При решении этой задачи можно использовать справочные материалы, которые были предоставлены для подготовки перед началом олимпиады
Часть 1. Однофотонные поляризационные состояния
В эксперименте три фотона с одинаковым поляризационным состоянием $\left( \begin{array}{c} \frac{1+2i}{3} \\ \frac{1+2i}{3} \\ \frac{1+2i}{3} \\ -\frac{2}{3} \end{array} \frac{1+2i}{3} \\ -\frac{2}{3} \end{array} \frac{1+2i}{3} \\ -\frac{2}{3} \end{array} \right)$ направляются на поляроид, пропускающий фотоны, поляризованные вдоль оси $x$, и отражающий фотоны, поляризованные вдоль оси $y$. Найдите вероятность того, что все три фотона пройдут через поляроид.
Найдите вероятность того, что два фотона пройдут, а один отразится. Фотоны $\textit{неразличимы}$ — их невозможно «пронумеровать».
На тот же поляроид падает когерентная электромагнитная волна с интенсивностью $I_0=18~Вт/м^2$, в которой все фотоны (их количество очень велико) находятся в этом же состоянии (см. вопрос 1). Найдите интенсивность волны, прошедшей через поляроид, в $Вт/м^2$, с точностью до целого значения.
Пучок фотонов, находящихся в одинаковом чистом поляризационном состоянии, направляют на поляроид, пропускающий фотоны, поляризованные вдоль оси $x$, и отражающий фотоны, поляризованные вдоль оси $y$. В первом опыте было пущено $N_0=1690~фотонов$, и через поляроид прошло $N_1=250~фотонов$. Затем ось поляроида повернули на $30^\circ$ в сторону оси $y$. Снова на него было направлено $N_0=1690~фотонов$ в том же поляризационном состоянии (второй опыт), и в этот раз через поляроид прошло $N_2=807~фотонов$. Ось поляроида повернули еще на $30^\circ$ в ту же сторону, и затем провели третий опыт — направили на поляроид то же количество фотонов в том же состоянии. Предскажите количество фотонов $N_3$, прошедших через поляроид в третьем опыте. ${\textit{Указание}}$: Учтите (см. справочные материалы к задаче), что при восстановлении столбца, описывающего чистое поляризационное состояние, можно считать, что «верхний» элемент этого столбца — вещественное число, то есть он имеет вид $\left( \begin{array}{c} \alpha \\ {\beta }_1+i{\beta }_2 \end{array} \right)$.
Оцените точность предсказания, сделанного при ответе на вопрос 4. В ответе укажите Вашу оценку стандартного отклонения $\Delta N_3$, округлив до целого значения.
При прохождении через некоторое вещество световой волны плоскость ее поляризации поворачивается — угол $\vartheta $ поворота плоскости поляризации изменяется пропорционально длине пути, пройденного фотоном в веществе: $\vartheta (z)=\frac{\pi }{L}z$, где $L=26~см$. Световая волна, про которую говорится в вопросе 3 проходит через такое вещество, и затем падает на поляроид. Найдите наименьшую толщину слоя вещества, при которой интенсивность прошедшей через поляроид волны будет максимально возможной. Ответ дайте в сантиметрах, с точностью до десятых долей.
Часть 2. Спин и спиральность фотона Среди «наблюдаемых» для фотона, связанных с его поляризацией, одной из самых важных является $\textit{спиральность}$. Разберемся, что это такое. Фотоны, как и многие квантовые частицы, обладают $\textit{спином}$ — «собственным» моментом импульса. Название «собственный» означает, что этот момент импульса не связан с движением фотона в пространстве, то есть спин отличен от нуля в системе координат, начало которой находится на линии движения фотона. Таким образом, «собственный» момент импульса связан с неким «внутренним» устройством фотона. Поэтому полный момент импульса фотона $\vec{J}$ состоит из «обычного» вклада, связанного с импульсом фотона (в квантовой физике эту часть момента импульса называют «$\textit{орбитальным моментом}$»), и «собственного»: $\vec{J}=\left[\vec{r}\times \vec{p}\right]+\vec{S}$. Поэтому даже у свободного фотона орбитальный момент $\left[\vec{r}\times \vec{p}\right]$ и спин $\vec{S}$ по отдельности не сохраняются — сохраняющейся величиной является именно полный момент импульса. Ясно также, что у свободного фотона сохраняется импульс $\vec{p}$. Если измерять проекцию спина фотона на некоторое произвольное направление, то мы обнаружим, что возможные значения этой «наблюдаемой» равны $\pm \hslash$, и им соответствуют два возможных $\textit{спиновых состояния}$ фотона. Оказывается, что «пространство» спиновых состояний фотона и «пространство» его поляризационных состояний — это на самом деле одно и то же двумерное пространство состояний фотона при заданном волновом векторе $\vec{k}$. Однако поляризации, о которых мы говорили ранее, сохраняются у свободно движущегося фотона, и мы можем использовать поляризацию как характеристику его состояния. А вот проекцию спина фотона на «произвольно выбранное» направление нельзя использовать в качестве характеристики его состояния — она не сохраняется, и поэтому не имеет определенного значения для свободного фотона. Как же выбрать базисные спиновые состояния фотона? Выход состоит в следующем: нужно из всех возможных проекций спина фотона выбрать ту, которая сохраняется при свободном движении.
Пусть фотон находится в состоянии суперпозиции $\left( \begin{array}{c} \alpha \\ \alpha \\ \alpha \\ \beta \end{array} \alpha \\ \beta \end{array} \alpha \\ \beta \end{array} \right)$, а некоторая среда изменяет разность фаз поляризационных состояний фотона. При прохождении фотоном пути $z$ в этой среде фаза комплексного числа $\alpha$ в двухкомпонентном столбце $\left( \begin{array}{c} \alpha \\ \beta \end{array} \right)$, а некоторая среда изменяет разность фаз поляризационных состояний фотона. При прохождении фотоном пути $z$ в этой среде фаза комплексного числа $\alpha$ в двухкомпонентном столбце $\left( \begin{array}{c} \alpha \\ \alpha \\ \beta \end{array} \right)$, а некоторая среда изменяет разность фаз поляризационных состояний фотона. При прохождении фотоном пути $z$ в этой среде фаза комплексного числа $\alpha$ в двухкомпонентном столбце $\left( \begin{array}{c} \alpha \\ \beta \end{array} \alpha \\ \beta \end{array} \right)$, а некоторая среда изменяет разность фаз поляризационных состояний фотона. При прохождении фотоном пути $z$ в этой среде фаза комплексного числа $\alpha$ в двухкомпонентном столбце $\left( \begin{array}{c} \alpha \\ \beta \end{array} \right)$ увеличивается на $\delta =q\cdot z$, а фаза комплексного числа $\beta$ — уменьшается на такую же величину. Постройте матрицу эволюции поляризационного состояния фотона при прохождении им пути $z$ в этой среде.
Укажите вектор, на направление которого нужно спроецировать вектор спина фотона, чтобы полученная проекция сохранялась при свободном движении фотона. В ответе запишите обозначение этого вектора, использованное в условии этой задачи. Эта сохраняющаяся проекция вектора спина фотона и называется $\textit{спиральностью}$ фотона. Ее договорились измерять в единицах постоянной Планка $\hslash $, так что допустимые значения спиральности $\mathrm{\Lambda }=\pm 1$. В нашем поляризационном базисе состояния с определенными значениями спиральности — это $|+1\rangle=\left( \begin{array}{c} \frac{1}{\sqrt{2}} \\ \frac{i}{\sqrt{2}} \end{array} \right)$ и $|-1\rangle=\left( \begin{array}{c} -\frac{1}{\sqrt{2}} \\ \frac{i}{\sqrt{2}} \end{array} \right)$.
Постройте матрицу спиральности $\hat{\Lambda}$. В ответе укажите все четыре ее элемента.
Определите среднее значение спиральности фотонов в световой волне, про которую говорится в вопросе 3. Ответ запишите с точностью до сотых долей.
В пучке фотонов с интенсивностью $I_0$, летящих вдоль оси $z$, все фотоны находятся в одинаковом поляризационном состоянии. На пути пучка поставили поляроид, пропускающий фотоны, поляризованные вдоль оси $x$, и отражающий фотоны, поляризованные вдоль оси $y$. В результате интенсивность прошедшего пучка оказалась равна $0.75I_0$. Ось поляроида повернули на 45$\mathrm{{}^\circ}$ в сторону оси $y$, и теперь интенсивность прошедшего пучка стала равна $0.5I_0$. Затем поляроид убрали и на пути пучка поставили устройство, пропускающее все фотоны со спиральностью $+1$ и поглощающее все фотоны со спиральностью $-1$. Теперь интенсивность прошедшего через устройство пучка стала равна $0.25I_0$. Считая поляризационное состояние фотона в падающем пучке смешанным, определите все элементы матрицы $\hat{\rho }=\left( \begin{array}{cc} {\rho }_{11} & {\rho }_{12} \\ {\rho }_{11} & {\rho }_{12} \\ {\rho }_{11} & {\rho }_{12} \\ {\rho }_{21} & {\rho }_{22} \end{array} {\rho }_{11} & {\rho }_{12} \\ {\rho }_{21} & {\rho }_{22} \end{array} {\rho }_{11} & {\rho }_{12} \\ {\rho }_{21} & {\rho }_{22} \end{array} \right)$ для этого состояния. На самом деле ясно, что чистое состояние можно считать частным случаем смешанного состояния — когда «случайная» разность фаз между некогерентно смешиваемыми состояниями случайно оказалось постоянной. Поэтому иногда состояние, которое мы описали матрицей $\hat{\rho }$, все-таки можно описать при помощи столбца $\left( \begin{array}{c} \alpha \\ \beta \end{array} \right)$, и такое состояние будет являться чистым.
Найдите условие, которому должны подчиняться компоненты матрицы ${\rho }_{11}$, ${\rho }_{12}$, ${\rho }_{21}$ и ${\rho }_{22}$ для того, чтобы матрица $\hat{\rho }$ описывала чистое состояние. Запишите это условие, а также ответьте на вопрос: является ли чистым поляризационное состояние фотона в пучке, о котором идет речь в вопросе 11? В ответе напишите «ДА» или «НЕТ». $\textit{Указание}$: Пусть фотон находится в чистом состоянии $\left( \begin{array}{c} \alpha \\ \beta \end{array} \right)$ и нас интересует вероятность обнаружить его в некотором другом чистом состоянии. Если матрица $\hat{\rho }$ описывает то же самое чистое состояние, что и столбец $\left( \begin{array}{c} \alpha \\ \beta \end{array} \right)$, то указанная вероятность может быть вычислена и непосредственно (с использованием формулы для чистого состояния), и с помощью матрицы $\hat{\rho }$.
Часть 3. Квантовый алгоритм тестирования бомб Рассмотрим установку, схема которой показана на рисунке.  Источник испускает одиночные фотоны, находящиеся в состоянии с определенной спиральностью, равной $+1$, и направляет их на полупрозрачное зеркало-сепаратор. Сепаратор пропускает фотоны, поляризованные вдоль оси $x$ (после чего они попадают на идеальное зеркало $M2$) и отражает фотоны, поляризованные вдоль оси $y$ (они затем попадают на идеальное зеркало $M1$). Идеальные зеркала меняют направление движения фотона, а их влияние на столбец, описывающий поляризационное состояние фотона, сводится к сдвигу фазы на $\pi $ — то есть к умножению столбца на $-1$. Фотоны, отразившиеся от идеальных зеркал, попадают на полупрозрачное зеркало-кооператор $C$. Кооператор переводит попавший на него фотон в поляризационное состояние $|f\rangle=|1\rangle+|2\rangle$ , где $|1\rangle$ и $|2\rangle$ — поляризационные состояния, отвечающие волнам вероятности прихода фотонов от $M1$ и $M2$ соответственно. Прошедшие кооператор фотоны направляются к детектору $D1$, если они имеют спиральность $+1$, и к детектору $D2$, если их спиральность равна $-1$. Здесь важно отметить, что сепаратор разделяет волну вероятности падающего фотона — после него фотон находится в состоянии, в котором он с некоторой вероятностью идет по каналу, в котором находится $M1$, и с «дополнительной» вероятностью — по каналу, в котором находится $M2$. Идеальные зеркала считаются «жестко» закрепленными — они не обмениваются энергией с фотоном, и не разрушают когерентности этих волн вероятности, так что до самого срабатывания $D1$ или $D2$ мы не знаем, что происходило с фотоном внутри нашей установки — фотон все время находится в чистом квантовом состоянии.
Рассмотрим $\textit{другой}$ пучок фотонов, летящих вдоль оси $z$, все фотоны которого находятся в одинаковом $\textit{смешанном}$ поляризационном состоянии. У нас есть три «наблюдаемые», связанные с поляризацией. Первая «наблюдаемая» $\hat{F}$ имеет определенные значения 1 (в состоянии $|x\rangle=\left( \begin{array}{c} 1 \\ 1 \\ 1 \\ 0 \end{array} 1 \\ 0 \end{array} 1 \\ 0 \end{array} \right)$) и 4 (в состоянии $|y\rangle=\left( \begin{array}{c} 1 \\ 0 \end{array} \right)$) и 4 (в состоянии $|y\rangle=\left( \begin{array}{c} 0 \\ 1 \\ 0 \end{array} \right)$) и 4 (в состоянии $|y\rangle=\left( \begin{array}{c} 0 \\ 1 \end{array} 1 \\ 0 \end{array} \right)$) и 4 (в состоянии $|y\rangle=\left( \begin{array}{c} 0 \\ 1 \end{array} \right)$). Вторая «наблюдаемая» $\hat{G}$ имеет определенные значения $+1$ (в состоянии $\left( \begin{array}{c} 1 \\ 0 \end{array} \right)$) и 4 (в состоянии $|y\rangle=\left( \begin{array}{c} 0 \\ 1 \end{array} \right)$). Вторая «наблюдаемая» $\hat{G}$ имеет определенные значения $+1$ (в состоянии $\left( \begin{array}{c} \frac{1}{\sqrt{2}} \\ 1 \\ 0 \end{array} \right)$) и 4 (в состоянии $|y\rangle=\left( \begin{array}{c} 0 \\ 1 \end{array} \right)$). Вторая «наблюдаемая» $\hat{G}$ имеет определенные значения $+1$ (в состоянии $\left( \begin{array}{c} \frac{1}{\sqrt{2}} \\ \frac{1}{\sqrt{2}} \end{array} 1 \\ 0 \end{array} \right)$) и 4 (в состоянии $|y\rangle=\left( \begin{array}{c} 0 \\ 1 \end{array} \right)$). Вторая «наблюдаемая» $\hat{G}$ имеет определенные значения $+1$ (в состоянии $\left( \begin{array}{c} \frac{1}{\sqrt{2}} \\ \frac{1}{\sqrt{2}} \end{array} \right)$) и $-1$ (в состоянии $\left( \begin{array}{c} 1 \\ 0 \end{array} \right)$) и 4 (в состоянии $|y\rangle=\left( \begin{array}{c} 0 \\ 1 \end{array} \right)$). Вторая «наблюдаемая» $\hat{G}$ имеет определенные значения $+1$ (в состоянии $\left( \begin{array}{c} \frac{1}{\sqrt{2}} \\ \frac{1}{\sqrt{2}} \end{array} \right)$) и $-1$ (в состоянии $\left( \begin{array}{c} \frac{1}{\sqrt{2}} \\ 1 \\ 0 \end{array} \right)$) и 4 (в состоянии $|y\rangle=\left( \begin{array}{c} 0 \\ 1 \end{array} \right)$). Вторая «наблюдаемая» $\hat{G}$ имеет определенные значения $+1$ (в состоянии $\left( \begin{array}{c} \frac{1}{\sqrt{2}} \\ \frac{1}{\sqrt{2}} \end{array} \right)$) и $-1$ (в состоянии $\left( \begin{array}{c} \frac{1}{\sqrt{2}} \\ -\frac{1}{\sqrt{2}} \end{array} 1 \\ 0 \end{array} \right)$) и 4 (в состоянии $|y\rangle=\left( \begin{array}{c} 0 \\ 1 \end{array} \right)$). Вторая «наблюдаемая» $\hat{G}$ имеет определенные значения $+1$ (в состоянии $\left( \begin{array}{c} \frac{1}{\sqrt{2}} \\ \frac{1}{\sqrt{2}} \end{array} \right)$) и $-1$ (в состоянии $\left( \begin{array}{c} \frac{1}{\sqrt{2}} \\ -\frac{1}{\sqrt{2}} \end{array} \right)$). Третья «наблюдаемая» — спиральность. Измерения показали, что для фотонов этого пучка среднее значение $\overline{F}=3$, среднее значение $\overline{G}=+\frac{1}{4}$, а среднее значение спиральности $\overline{\mathrm{\Lambda }}=-\frac{1}{4}$. Определите все элементы матрицы $\hat{\rho }=\left( \begin{array}{cc} 1 \\ 0 \end{array} \right)$) и 4 (в состоянии $|y\rangle=\left( \begin{array}{c} 0 \\ 1 \end{array} \right)$). Вторая «наблюдаемая» $\hat{G}$ имеет определенные значения $+1$ (в состоянии $\left( \begin{array}{c} \frac{1}{\sqrt{2}} \\ \frac{1}{\sqrt{2}} \end{array} \right)$) и $-1$ (в состоянии $\left( \begin{array}{c} \frac{1}{\sqrt{2}} \\ -\frac{1}{\sqrt{2}} \end{array} \right)$). Третья «наблюдаемая» — спиральность. Измерения показали, что для фотонов этого пучка среднее значение $\overline{F}=3$, среднее значение $\overline{G}=+\frac{1}{4}$, а среднее значение спиральности $\overline{\mathrm{\Lambda }}=-\frac{1}{4}$. Определите все элементы матрицы $\hat{\rho }=\left( \begin{array}{cc} 1 \\ 0 \end{array} \right)$) и 4 (в состоянии $|y\rangle=\left( \begin{array}{c} 0 \\ 1 \end{array} \right)$). Вторая «наблюдаемая» $\hat{G}$ имеет определенные значения $+1$ (в состоянии $\left( \begin{array}{c} \frac{1}{\sqrt{2}} \\ \frac{1}{\sqrt{2}} \end{array} \right)$) и $-1$ (в состоянии $\left( \begin{array}{c} \frac{1}{\sqrt{2}} \\ -\frac{1}{\sqrt{2}} \end{array} \right)$). Третья «наблюдаемая» — спиральность. Измерения показали, что для фотонов этого пучка среднее значение $\overline{F}=3$, среднее значение $\overline{G}=+\frac{1}{4}$, а среднее значение спиральности $\overline{\mathrm{\Lambda }}=-\frac{1}{4}$. Определите все элементы матрицы $\hat{\rho }=\left( \begin{array}{cc} {\rho }_{11} & {\rho }_{12} \\ 1 \\ 0 \end{array} \right)$) и 4 (в состоянии $|y\rangle=\left( \begin{array}{c} 0 \\ 1 \end{array} \right)$). Вторая «наблюдаемая» $\hat{G}$ имеет определенные значения $+1$ (в состоянии $\left( \begin{array}{c} \frac{1}{\sqrt{2}} \\ \frac{1}{\sqrt{2}} \end{array} \right)$) и $-1$ (в состоянии $\left( \begin{array}{c} \frac{1}{\sqrt{2}} \\ -\frac{1}{\sqrt{2}} \end{array} \right)$). Третья «наблюдаемая» — спиральность. Измерения показали, что для фотонов этого пучка среднее значение $\overline{F}=3$, среднее значение $\overline{G}=+\frac{1}{4}$, а среднее значение спиральности $\overline{\mathrm{\Lambda }}=-\frac{1}{4}$. Определите все элементы матрицы $\hat{\rho }=\left( \begin{array}{cc} {\rho }_{11} & {\rho }_{12} \\ 1 \\ 0 \end{array} \right)$) и 4 (в состоянии $|y\rangle=\left( \begin{array}{c} 0 \\ 1 \end{array} \right)$). Вторая «наблюдаемая» $\hat{G}$ имеет определенные значения $+1$ (в состоянии $\left( \begin{array}{c} \frac{1}{\sqrt{2}} \\ \frac{1}{\sqrt{2}} \end{array} \right)$) и $-1$ (в состоянии $\left( \begin{array}{c} \frac{1}{\sqrt{2}} \\ -\frac{1}{\sqrt{2}} \end{array} \right)$). Третья «наблюдаемая» — спиральность. Измерения показали, что для фотонов этого пучка среднее значение $\overline{F}=3$, среднее значение $\overline{G}=+\frac{1}{4}$, а среднее значение спиральности $\overline{\mathrm{\Lambda }}=-\frac{1}{4}$. Определите все элементы матрицы $\hat{\rho }=\left( \begin{array}{cc} {\rho }_{11} & {\rho }_{12} \\ {\rho }_{21} & {\rho }_{22} \end{array} 1 \\ 0 \end{array} \right)$) и 4 (в состоянии $|y\rangle=\left( \begin{array}{c} 0 \\ 1 \end{array} \right)$). Вторая «наблюдаемая» $\hat{G}$ имеет определенные значения $+1$ (в состоянии $\left( \begin{array}{c} \frac{1}{\sqrt{2}} \\ \frac{1}{\sqrt{2}} \end{array} \right)$) и $-1$ (в состоянии $\left( \begin{array}{c} \frac{1}{\sqrt{2}} \\ -\frac{1}{\sqrt{2}} \end{array} \right)$). Третья «наблюдаемая» — спиральность. Измерения показали, что для фотонов этого пучка среднее значение $\overline{F}=3$, среднее значение $\overline{G}=+\frac{1}{4}$, а среднее значение спиральности $\overline{\mathrm{\Lambda }}=-\frac{1}{4}$. Определите все элементы матрицы $\hat{\rho }=\left( \begin{array}{cc} {\rho }_{11} & {\rho }_{12} \\ {\rho }_{21} & {\rho }_{22} \end{array} 1 \\ 0 \end{array} \right)$) и 4 (в состоянии $|y\rangle=\left( \begin{array}{c} 0 \\ 1 \end{array} \right)$). Вторая «наблюдаемая» $\hat{G}$ имеет определенные значения $+1$ (в состоянии $\left( \begin{array}{c} \frac{1}{\sqrt{2}} \\ \frac{1}{\sqrt{2}} \end{array} \right)$) и $-1$ (в состоянии $\left( \begin{array}{c} \frac{1}{\sqrt{2}} \\ -\frac{1}{\sqrt{2}} \end{array} \right)$). Третья «наблюдаемая» — спиральность. Измерения показали, что для фотонов этого пучка среднее значение $\overline{F}=3$, среднее значение $\overline{G}=+\frac{1}{4}$, а среднее значение спиральности $\overline{\mathrm{\Lambda }}=-\frac{1}{4}$. Определите все элементы матрицы $\hat{\rho }=\left( \begin{array}{cc} {\rho }_{11} & {\rho }_{12} \\ {\rho }_{21} & {\rho }_{22} \end{array} \right)$ для этого состояния. 1 \\ 0 \end{array} \right)$) и 4 (в состоянии $|y\rangle=\left( \begin{array}{c} 0 \\ 1 \end{array} \right)$). Вторая «наблюдаемая» $\hat{G}$ имеет определенные значения $+1$ (в состоянии $\left( \begin{array}{c} \frac{1}{\sqrt{2}} \\ \frac{1}{\sqrt{2}} \end{array} \right)$) и $-1$ (в состоянии $\left( \begin{array}{c} \frac{1}{\sqrt{2}} \\ -\frac{1}{\sqrt{2}} \end{array} \right)$). Третья «наблюдаемая» — спиральность. Измерения показали, что для фотонов этого пучка среднее значение $\overline{F}=3$, среднее значение $\overline{G}=+\frac{1}{4}$, а среднее значение спиральности $\overline{\mathrm{\Lambda }}=-\frac{1}{4}$. Определите все элементы матрицы $\hat{\rho }=\left( \begin{array}{cc} {\rho }_{11} & {\rho }_{12} \\ {\rho }_{21} & {\rho }_{22} \end{array} \right)$ для этого состояния. 1 \\ 0 \end{array} \right)$) и 4 (в состоянии $|y\rangle=\left( \begin{array}{c} 0 \\ 1 \end{array} \right)$). Вторая «наблюдаемая» $\hat{G}$ имеет определенные значения $+1$ (в состоянии $\left( \begin{array}{c} \frac{1}{\sqrt{2}} \\ \frac{1}{\sqrt{2}} \end{array} \right)$) и $-1$ (в состоянии $\left( \begin{array}{c} \frac{1}{\sqrt{2}} \\ -\frac{1}{\sqrt{2}} \end{array} \right)$). Третья «наблюдаемая» — спиральность. Измерения показали, что для фотонов этого пучка среднее значение $\overline{F}=3$, среднее значение $\overline{G}=+\frac{1}{4}$, а среднее значение спиральности $\overline{\mathrm{\Lambda }}=-\frac{1}{4}$. Определите все элементы матрицы $\hat{\rho }=\left( \begin{array}{cc} {\rho }_{11} & {\rho }_{12} \\ {\rho }_{21} & {\rho }_{22} \end{array} \right)$ для этого состояния. 1 \\ 0 \end{array} \right)$) и 4 (в состоянии $|y\rangle=\left( \begin{array}{c} 0 \\ 1 \end{array} \right)$). Вторая «наблюдаемая» $\hat{G}$ имеет определенные значения $+1$ (в состоянии $\left( \begin{array}{c} \frac{1}{\sqrt{2}} \\ \frac{1}{\sqrt{2}} \end{array} \right)$) и $-1$ (в состоянии $\left( \begin{array}{c} \frac{1}{\sqrt{2}} \\ -\frac{1}{\sqrt{2}} \end{array} \right)$). Третья «наблюдаемая» — спиральность. Измерения показали, что для фотонов этого пучка среднее значение $\overline{F}=3$, среднее значение $\overline{G}=+\frac{1}{4}$, а среднее значение спиральности $\overline{\mathrm{\Lambda }}=-\frac{1}{4}$. Определите все элементы матрицы $\hat{\rho }=\left( \begin{array}{cc} {\rho }_{11} & {\rho }_{12} \\ {\rho }_{21} & {\rho }_{22} \end{array} \right)$ для этого состояния. 1 \\ 0 \end{array} \right)$) и 4 (в состоянии $|y\rangle=\left( \begin{array}{c} 0 \\ 1 \end{array} \right)$). Вторая «наблюдаемая» $\hat{G}$ имеет определенные значения $+1$ (в состоянии $\left( \begin{array}{c} \frac{1}{\sqrt{2}} \\ \frac{1}{\sqrt{2}} \end{array} \right)$) и $-1$ (в состоянии $\left( \begin{array}{c} \frac{1}{\sqrt{2}} \\ -\frac{1}{\sqrt{2}} \end{array} \right)$). Третья «наблюдаемая» — спиральность. Измерения показали, что для фотонов этого пучка среднее значение $\overline{F}=3$, среднее значение $\overline{G}=+\frac{1}{4}$, а среднее значение спиральности $\overline{\mathrm{\Lambda }}=-\frac{1}{4}$. Определите все элементы матрицы $\hat{\rho }=\left( \begin{array}{cc} {\rho }_{11} & {\rho }_{12} \\ {\rho }_{21} & {\rho }_{22} \end{array} \right)$ для этого состояния. 1 \\ 0 \end{array} \right)$) и 4 (в состоянии $|y\rangle=\left( \begin{array}{c} 0 \\ 1 \end{array} \right)$). Вторая «наблюдаемая» $\hat{G}$ имеет определенные значения $+1$ (в состоянии $\left( \begin{array}{c} \frac{1}{\sqrt{2}} \\ \frac{1}{\sqrt{2}} \end{array} \right)$) и $-1$ (в состоянии $\left( \begin{array}{c} \frac{1}{\sqrt{2}} \\ -\frac{1}{\sqrt{2}} \end{array} \right)$). Третья «наблюдаемая» — спиральность. Измерения показали, что для фотонов этого пучка среднее значение $\overline{F}=3$, среднее значение $\overline{G}=+\frac{1}{4}$, а среднее значение спиральности $\overline{\mathrm{\Lambda }}=-\frac{1}{4}$. Определите все элементы матрицы $\hat{\rho }=\left( \begin{array}{cc} {\rho }_{11} & {\rho }_{12} \\ {\rho }_{21} & {\rho }_{22} \end{array} \right)$ для этого состояния. 1 \\ 0 \end{array} \right)$) и 4 (в состоянии $|y\rangle=\left( \begin{array}{c} 0 \\ 1 \end{array} \right)$). Вторая «наблюдаемая» $\hat{G}$ имеет определенные значения $+1$ (в состоянии $\left( \begin{array}{c} \frac{1}{\sqrt{2}} \\ \frac{1}{\sqrt{2}} \end{array} \right)$) и $-1$ (в состоянии $\left( \begin{array}{c} \frac{1}{\sqrt{2}} \\ -\frac{1}{\sqrt{2}} \end{array} \right)$). Третья «наблюдаемая» — спиральность. Измерения показали, что для фотонов этого пучка среднее значение $\overline{F}=3$, среднее значение $\overline{G}=+\frac{1}{4}$, а среднее значение спиральности $\overline{\mathrm{\Lambda }}=-\frac{1}{4}$. Определите все элементы матрицы $\hat{\rho }=\left( \begin{array}{cc} {\rho }_{11} & {\rho }_{12} \\ {\rho }_{21} & {\rho }_{22} \end{array} \right)$ для этого состояния.
Определите вероятность того, что при испускании фотона источником в нашей установке сработает $D1$ и вероятность срабатывания $D2$. В ответ запишите эти вероятности последовательно (сначала $w_1$, затем $w_2$), с точностью до сотых долей. Теперь возникает технологическая задача. Допустим, что у нас есть «неограниченный» запас бомб, снабженных «однофотонным детонатором». Этот детонатор — зеркало, отражающее $\textit{все}$ падающие на него фотоны и чувствующее импульс отдачи. При отражении зеркалом хотя бы одного фотона детонатор подрывает бомбу. Детонатор после установки на бомбу нельзя снять, не испортив его. При этом у половины бомб (неизвестно, у каких) детонатор неисправен: зеркало отражает фотон, но «не чувствует» импульс отдачи, и подрыва не происходит при любом количестве отраженных фотонов. Исправность детонатора можно проверить $\textit{только одним}$ способом — выяснить, сработает ли он при отражении фотона. Нам необходимо найти бомбу с гарантированно исправным детонатором, не взорвав ее (при этом нас не волнует, сколько бомб и вспомогательного оборудования мы взорвем до этого). Ясно, что эта задача не имеет решения с точки зрения классической физики — если мы направим фотон на исправный детонатор, то бомба обязательно взорвется, и у нас после большой серии испытаний останутся только бомбы с неисправными детонаторами. Изучим квантовый алгоритм решения этой задачи. Используем для тестирования установку из вопроса 14, заменив в ней зеркало $M2$ на зеркало-детонатор бомбы. Можно считать, что неисправный детонатор эквивалентен идеальному зеркалу $M2$. Исправный детонатор, забирая у фотона часть импульса, фактически производит измерение. Исправный детонатор разрушает когерентность волн вероятности, идущих по разным каналам установки, и после взаимодействия с ним оказывается, что фотон с вероятностью 1 идет по каналу, в котором произошло взаимодействие, а поляризационное состояние фотона остается таким, каким оно было до взаимодействия с детонатором.
Определите вероятность того, что при испускании фотона источником в установке с исправным детонатором $M2$ бомба не взорвется и сработает $D1$, а также вероятность того, что бомба не взорвется и сработает $D2$. В ответ запишите эти вероятности последовательно (сначала $w_1$, затем $w_2$), с точностью до сотых долей.
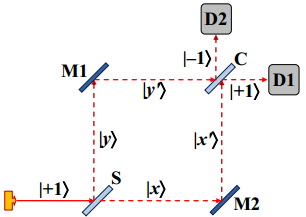
В эксперименте три фотона с одинаковым поляризационным состоянием $\left( \begin{array}{c}  \frac{1+2i}{3} \\  -\frac{2}{3} \end{array}  \right)$ направляются на поляроид, пропускающий фотоны, поляризованные вдоль оси $x$, и отражающий фотоны, поляризованные вдоль оси $y$. Найдите вероятность того, что все три фотона пройдут через поляроид.
Решение: Для одного фотона вероятность прохождения $w_x={|\boldsymbol{\alpha }|}^2=\left|\frac{1}{3}+i\frac{2}{3}\right|=\frac{5}{9}$. Вероятность того, что пойдут все три, равна ${\left(\frac{5}{9}\right)}^3=\frac{125}{729}\approx 0.1715$.
Ответ: $0.1715$

Найдите вероятность того, что два фотона пройдут, а один отразится. Фотоны $\textit{неразличимы}$ — их невозможно «пронумеровать».
Решение: Так как у двух фотонов реализуется вероятность прохождения $\frac{5}{9}$, а у одного — вероятность отражения $\frac{4}{9}$, и при этом выбрать отразившийся фотон можно тремя вариантами, то вероятность этого события $3\cdot {\left(\frac{5}{9}\right)}^2\frac{4}{9}=\frac{100}{243}\approx 0.4115$.
Ответ: $0.4115$

На тот же поляроид падает когерентная электромагнитная волна с интенсивностью $I_0=18~Вт/м^2$, в которой все фотоны (их количество очень велико) находятся в этом же состоянии (см. вопрос 1). Найдите интенсивность волны, прошедшей через поляроид, в $Вт/м^2$, с точностью до целого значения.
Решение: Ясно, что $I=w_xI_0=\frac{5}{9}I_0=10~Вт/м^{2}$.
Ответ: $I=10~Вт/м^{2}$

Пучок фотонов, находящихся в одинаковом чистом поляризационном состоянии, направляют на поляроид, пропускающий фотоны, поляризованные вдоль оси $x$, и отражающий фотоны, поляризованные вдоль оси $y$. В первом опыте было пущено $N_0=1690~фотонов$, и через поляроид прошло $N_1=250~фотонов$. Затем ось поляроида повернули на $30^\circ$ в сторону оси $y$. Снова на него было направлено $N_0=1690~фотонов$ в том же поляризационном состоянии (второй опыт), и в этот раз через поляроид прошло $N_2=807~фотонов$. Ось поляроида повернули еще на $30^\circ$ в ту же сторону, и затем провели третий опыт — направили на поляроид то же количество фотонов в том же состоянии. Предскажите количество фотонов $N_3$, прошедших через поляроид в третьем опыте.
Решение: Будем, согласно указанию, считать $\alpha $ вещественным числом. С учетом условия нормировки ${\alpha }^2+|\boldsymbol{\beta }|^2=1$ получаем: $\beta =\sqrt{1-{\alpha }^2}\cdot e^{i\varphi }$, где $\varphi $ — некоторая фаза, которую нужно определить. Как видно из результата первого опыта, оценка для $w_x={|\alpha |}^2=\frac{N_1}{N_0}=\frac{25}{169}$, и поэтому $\alpha =\frac{5}{13}$. Значит, $\beta =\frac{12}{13}\cdot e^{i\varphi }$. Во втором опыте мы измеряем вероятность того, что фотон будет находиться в поляризационном состоянии $|x'\rangle=\left( \begin{array}{c} \sqrt{3}/2 \\ 1/2 \end{array} \right)$. Она равна \[\frac{N_2}{N_0}=\frac{807}{1690}={\left|\left( \begin{array}{cc} \sqrt{3}/2 & 1/2 \end{array} \right)\cdot \left( \begin{array}{c} 5/13 \\ 12e^{i\varphi }/13 \end{array} \right)\right|}^2=\frac{219+120\sqrt{3}\cos\varphi }{676}.\] Из этого уравнения находим $\cos\varphi=\frac{173}{200\sqrt{3}}\approx 0.499$. Так как флуктуации, обусловленные вероятностным характером процесса, заведомо больше 0.1\%, то в пределах точности нашего решения эта величина практически неотличима от 0.5, так что $\varphi \approx \pi /3$, и поляризационное состояние фотонов пучка с хорошей точностью описывается столбцом $\left( \begin{array}{c} 5/13 \\ \frac{12}{13}\cdot e^{i\pi /3} \end{array} \right)$. В третьем опыте $|x''\rangle=\left( \begin{array}{c} 1/2 \\ \sqrt{3}/2 \end{array} \right)$ и вероятность прохождения фотона \[w^{''}\approx {\left|\left( \begin{array}{cc} \frac{1}{2} & \frac{\sqrt{3}}{2} \end{array} \right)\cdot \left( \begin{array}{c} \frac{5}{13} \\ \frac{12}{13}\cdot e^{\frac{i\pi }{3}} \end{array} \right)\right|}^2=\frac{457+60\sqrt{3}}{676}\approx 0.8298.\] Значит, наиболее вероятное значение $N_3=w''\cdot N_0\approx 1402$.
Ответ: $N\approx 1402$

Оцените точность предсказания, сделанного при ответе на вопрос 4. В ответе укажите Вашу оценку стандартного отклонения $\Delta N_3$, округлив до целого значения.
Решение: Согласно формуле, приведенной в справочных материалах, для первого опыта $\Delta N_1=\sqrt{1690\cdot \frac{25}{169}\frac{144}{169}}\approx 15$. Значит, относительная погрешность определения $w_x$ — около $\frac{\Delta N_1}{N_1}\approx $6~\%. Аналогично $\Delta N_2=\sqrt{1690\cdot \frac{807}{1690}\frac{883}{1690}}\approx 20.5$, и здесь ошибка примерно равна $\frac{\Delta N_2}{N_2}\approx 2.5~\%$. Так как эти данные используются при вычислении вероятности прохождения в третьем опыте, относительная ошибка ее определения $\sqrt{{(0.06)}^2+{(0.025)}^2}=0.065=\frac{\Delta N_3}{N_3}$ — около 6.5~\%. Таким образом, $\Delta N_3\approx 91$ и $N_3\approx 1400\pm 90$.
Ответ: $\Delta N_3\approx 91$

При прохождении через некоторое вещество световой волны плоскость ее поляризации поворачивается — угол $\vartheta $ поворота плоскости поляризации изменяется пропорционально длине пути, пройденного фотоном в веществе: $\vartheta (z)=\frac{\pi }{L}z$, где $L=26~см$. Световая волна, про которую говорится в вопросе 3 проходит через такое вещество, и затем падает на поляроид. Найдите наименьшую толщину слоя вещества, при которой интенсивность прошедшей через поляроид волны будет максимально возможной. Ответ дайте в сантиметрах, с точностью до десятых долей.
Решение: После прохождения слоя среды поляризационное состояние каждого фотона из пучка (см. справочные материалы) будет следующим: \[\left( \begin{array}{cc} \cos\vartheta & \mathrm{-}\sin\vartheta \\ \sin\vartheta & \cos\vartheta \end{array} \right)\left( \begin{array}{c} \left(1+2i\right)/3 \\ -2/3 \end{array} \right)=\left( \begin{array}{c} \left(\cos\vartheta+2\sin\vartheta+2i\cos\vartheta\right)/3 \\ \left(\sin\vartheta-2\cos\vartheta+2i\sin\vartheta\right)/3 \end{array} \right).\] Следовательно, вероятность прохождения поляроида \[w_x=\frac{1}{9}\left\{{\left[\cos\vartheta+2\sin\vartheta\right]}^2+4{\cos}^2\vartheta\right\}=\frac{1}{2}+\frac{1}{18}\left[\cos\left(2\vartheta \right)+4\sin\left(2\vartheta \right)\right]=\frac{1}{2}+\frac{\sqrt{17}}{18}\cos(2\vartheta -\gamma ),\] где $\gamma \equiv \mathrm{arctg}(4)$. Нетрудно заметить, что максимальное значение $w_{x\ max}=\frac{9+\sqrt{17}}{18}\approx 0,729$ достигается при наименьшем значении угла поворота ${\vartheta }_m=\frac{\gamma }{2}=\frac{1}{2}\mathrm{arctg}(4)\approx 38{}^\circ $. Вычислим необходимую минимальную толщину слоя: $\frac{1}{2}\operatorname{arctg}\left(4\right)=\frac{\pi }{L}z_m\Rightarrow z_m=\frac{\operatorname{arctg}(4)}{2\pi }L\approx 5.5~см$. $z_m=\cfrac{\operatorname{arctg}(4)}{2\pi }L\approx 5.5~см$

Пусть фотон находится в состоянии суперпозиции $\left( \begin{array}{c}  \alpha  \\  \beta  \end{array}  \right)$, а некоторая среда изменяет разность фаз поляризационных состояний фотона. При прохождении фотоном пути $z$ в этой среде фаза комплексного числа $\alpha$ в двухкомпонентном столбце $\left( \begin{array}{c}  \alpha \\  \beta  \end{array}  \right)$ увеличивается на $\delta =q\cdot z$, а фаза комплексного числа $\beta$ — уменьшается на такую же величину. Постройте матрицу эволюции поляризационного состояния фотона при прохождении им пути $z$ в этой среде.
Решение: Мы ищем такую матрицу эволюции $\hat{U}\left(z\right)$, что $\hat{U}\left(z\right)\left( \begin{array}{c} \boldsymbol{\alpha } \\ \boldsymbol{\beta } \end{array} \right)=\left( \begin{array}{c} \boldsymbol{\alpha }{\boldsymbol{e}}^{\boldsymbol{+}\boldsymbol{i}\boldsymbol{\delta }} \\ \boldsymbol{\beta }{\boldsymbol{e}}^{\boldsymbol{-}\boldsymbol{i}\boldsymbol{\delta }} \end{array} \right)$, где $\delta =qz$. Нетрудно заметить, что \[\hat{U}\left(z\right)=\left( \begin{array}{cc} e^{iqz} & 0 \\ 0 & e^{-iqz} \end{array} \right).\]
Ответ: \[\hat{U}\left(z\right)=\left( \begin{array}{cc} e^{iqz} & 0 \\ 0 & e^{-iqz} \end{array} \right)\]

Укажите вектор, на направление которого нужно спроецировать вектор спина фотона, чтобы полученная проекция сохранялась при свободном движении фотона. В ответе запишите обозначение этого вектора, использованное в условии этой задачи.
Решение: Так как для свободного фотона полный момент импульса сохраняется, и импульс сохраняется, то проекция вектора полного момента импульса на направление вектора импульса сохраняется, то есть $\left(\vec{J}\cdot \vec{p}\right)=\left(\left[\vec{r}\times \vec{p}\right]\cdot \vec{p}\right)+\left(\vec{S}\cdot \vec{p}\right)=\operatorname{const}$. Очевидно, что первое слагаемое равно нулю (как скалярное произведение ортогональных векторов), поэтому проекция спина фотона на направление его импульса сохраняется. Поскольку $\vec{p}=\hslash \vec{k}$, то и проекция спина на направление волнового вектора сохраняется. Значит, возможные ответы: $\vec{p}$ или $\vec{k}$.
Ответ: $\vec{p}$ или $\vec{k}$

Постройте матрицу спиральности $\hat{\Lambda}$. В ответе укажите все четыре ее элемента.
Решение: Используем для матрицы спиральности формулу спектрального разложения \[\widehat{\mathrm{\Lambda }}=\left(+1\right)\cdot \left( \begin{array}{c} \frac{1}{\sqrt{2}} \\ \frac{i}{\sqrt{2}} \end{array} \right)\cdot \left( \begin{array}{cc} \frac{1}{\sqrt{2}} & -\frac{i}{\sqrt{2}} \end{array} \right)+\left(-1\right)\cdot \left( \begin{array}{c} -\frac{1}{\sqrt{2}} \\ \frac{i}{\sqrt{2}} \end{array} \right)\cdot \left(-\ \begin{array}{cc} \frac{1}{\sqrt{2}} & -\frac{i}{\sqrt{2}} \end{array} \right)=\left( \begin{array}{cc} 0 & -i \\ i & 0 \end{array} \right).\]
Ответ: $$ \left( \begin{array}{cc} 0 & -i \\ i & 0 \end{array} \right) $$

Определите среднее значение спиральности фотонов в световой волне, про которую говорится в вопросе 3. Ответ запишите с точностью до сотых долей.
Решение: Вероятность того, что фотон в этой волне имеет спиральность +1, равна \[{w_+=\left|\left( \begin{array}{cc} 1/\sqrt{2} & -i/\sqrt{2} \end{array} \right)\cdot \left( \begin{array}{c} (1+2i)/3 \\ -2/3 \end{array} \right)\right|}^2=\frac{1}{18}{|1+4i|}^2=\frac{17}{18}.\] Ясно, что вероятность иметь отрицательную спиральность ${w_-=1-w}_+$$=\frac{1}{18}$. Поэтому \[\overline{{\Lambda }}=\left(+1\right)\frac{17}{18}+\left(-1\right)\frac{1}{18}=\frac{8}{9}\approx 0,89.\]
Ответ: $\overline{{\Lambda }}=\frac{8}{9}\approx 0,89$

В пучке фотонов с интенсивностью $I_0$, летящих вдоль оси $z$, все фотоны находятся в одинаковом поляризационном состоянии. На пути пучка поставили поляроид, пропускающий фотоны, поляризованные вдоль оси $x$, и отражающий фотоны, поляризованные вдоль оси $y$. В результате интенсивность прошедшего пучка оказалась равна $0.75I_0$. Ось поляроида повернули на 45$\mathrm{{}^\circ}$ в сторону оси $y$, и теперь интенсивность прошедшего пучка стала равна $0.5I_0$. Затем поляроид убрали и на пути пучка поставили устройство, пропускающее все фотоны со спиральностью $+1$ и поглощающее все фотоны со спиральностью $-1$. Теперь интенсивность прошедшего через устройство пучка стала равна $0.25I_0$. Считая поляризационное состояние фотона в падающем пучке смешанным, определите все элементы матрицы $\hat{\rho }=\left( \begin{array}{cc}  {\rho }_{11} & {\rho }_{12} \\  {\rho }_{21} & {\rho }_{22} \end{array}  \right)$ для этого состояния.
Решение: Диагональные элементы матрицы $\widehat{\rho }$ — это ${\rho }_{11}=w_x=0.75$ и ${\rho }_{22}=w_y=0.25$. Обозначим комплексное число ${\rho }_{12}\equiv b\cdot e^{i\varphi }$. Тогда ${\rho }_{21}={({\rho }_{12})}^*=b\cdot e^{-i\varphi }$. Поляризационное состояние фотона, проходящего через поляроид после поворота его оси $|x'\rangle=\left( \begin{array}{c} 1/\sqrt{2} \\ 1/\sqrt{2} \end{array} \right)$. Значит, вероятность прохождения фотона из пучка после этого поворота \[0.5=\left( \begin{array}{cc} 1/\sqrt{2} & 1/\sqrt{2} \end{array} \right)\cdot \left( \begin{array}{cc} 0.75 & b\cdot e^{i\varphi } \\ b\cdot e^{-i\varphi } & 0.25 \end{array} \right)\cdot \left( \begin{array}{c} 1/\sqrt{2} \\ 1/\sqrt{2} \end{array} \right)=0.5+b\cdot \cos\varphi .\] Поэтому $b\cdot \cos\varphi=0$. Вероятность того, что этот же фотон имеет спиральность +1, равна \[0.25=\left( \begin{array}{cc} 1/\sqrt{2} & -i/\sqrt{2} \end{array} \right)\cdot \left( \begin{array}{cc} 0.75 & b\cdot e^{i\varphi } \\ b\cdot e^{-i\varphi } & 0.25 \end{array} \right)\cdot \left( \begin{array}{c} 1/\sqrt{2} \\ i/\sqrt{2} \end{array} \right)=0.5-b\cdot \sin\varphi ,\] и $b\cdot \sin\varphi=0.25$. Из этих соотношений находим, что $b=0.25$, а $\varphi =\frac{\pi }{2}$. Итак, с учетом равенства $e^{i\varphi }=i$, получаем: \[\widehat{\rho }=\left( \begin{array}{cc} 0,75 & 0,25i \\ -0,25i & 0,25 \end{array} \right)=\frac{1}{4}\left( \begin{array}{cc} 3 & i \\ -i & 1 \end{array} \right).\]
Ответ: $$ \frac{1}{4}\left( \begin{array}{cc} 3 & i \\ -i & 1 \end{array} \right) $$

Найдите условие, которому должны подчиняться компоненты матрицы ${\rho }_{11}$, ${\rho }_{12}$, ${\rho }_{21}$ и ${\rho }_{22}$ для того, чтобы матрица $\hat{\rho }$ описывала чистое состояние. Запишите это условие, а также ответьте на вопрос: является ли чистым поляризационное состояние фотона в пучке, о котором идет речь в вопросе 11? В ответе напишите «ДА» или «НЕТ».
Решение: Пусть смешанное состояние, заданное матрицей $\widehat{\rho }=\left( \begin{array}{cc} {\rho }_{11} & {\rho }_{12} \\ {\rho }_{21} & {\rho }_{22} \end{array} \right)$, является чистым, то есть его также можно описать столбцом $\left( \begin{array}{c} \alpha \\ \beta \end{array} \right)$. Рассмотрим любое другое чистое состояние, описываемое столбцом $\left( \begin{array}{c} \alpha' \\ \beta' \end{array} \right)$. Тогда вероятность того, что фотон, находящийся в смешанном состоянии $\widehat{\rho }$, при измерении будет обнаружен в чистом состоянии $\left( \begin{array}{c} \alpha' \\ \beta' \end{array} \right)$, равна \[\left( \begin{array}{cc} {\alpha'}^* & {\beta'}^* \end{array} \right)\left( \begin{array}{cc} {\rho }_{11} & {\rho }_{12} \\ {\rho }_{21} & {\rho }_{22} \end{array} \right)\left( \begin{array}{c} \alpha' \\ \beta' \end{array} \right)={\rho }_{11}{\alpha'}^*{\alpha}^{'}+{\rho }_{12}{\alpha'}^*{\beta}^{'}+{\rho }_{21}{\beta'}^*{\alpha}^{'}+{\rho }_{22}{\beta'}^*\beta'.\] Поскольку столбец $\left( \begin{array}{c} \alpha \\ \beta \end{array} \right)$ описывает то же самое состояние, что и матрица $\widehat{\rho }$, то та же самая вероятность равна \[{\left|{\left( \begin{array}{c} {\alpha}^{'} \\ {\beta}^{'} \end{array} \right)}^{\dagger }\left( \begin{array}{c} \alpha \\ \beta \end{array} \right)\right|}^2=\left({{\alpha}^{'}}^*\alpha+{{\beta}^{'}}^*\beta\right)\left({\alpha}^{'}{\alpha}^*+{{\beta}^{'}\beta}^*\right)=\] \[={\alpha}^{*}\alpha\cdot{{\alpha}^{'}}^*{\alpha}^{'}+{\beta}^{*}\alpha\cdot{{\alpha}^{'}}^*{\beta}^{'}+{\alpha}^{*}\beta\cdot{{\beta}^{'}}^*{\alpha}^{'}+{\beta}^{*}\beta\cdot{{\beta}^{'}}^*{\beta}^{'}.\] Выражения в правых частях двух последних соотношений в точности совпадают, если$\widehat{\rho }=\left( \begin{array}{cc} {\alpha}^{*}\alpha & {\beta}^{*}\alpha \\ {\alpha}^{*}\beta & {\beta}^{*}\beta \end{array} \right)$. Можно заметить, что необходимым следствием этого является соотношение ${\rho }_{11}{\rho }_{22}-{\rho }_{12}{\rho }_{21}=0$ (те, кто знают определение определителя матрицы, могут заметить, что это в точности требование, что определитель $\widehat{\rho }$ равен 0). Для построенной матрицы $\widehat{\rho }=\frac{1}{4}\left( \begin{array}{cc} 3 & i \\ -i & 1 \end{array} \right)$ это соотношение не выполняется, так что исследуемое состояние фотона не является чистым: ответ «НЕТ».
Ответ: ${\rho }_{11}{\rho }_{22}-{\rho }_{12}{\rho }_{21}=0$ Нет

Рассмотрим $\textit{другой}$ пучок фотонов, летящих вдоль оси $z$, все фотоны которого находятся в одинаковом $\textit{смешанном}$ поляризационном состоянии. У нас есть три «наблюдаемые», связанные с поляризацией. Первая «наблюдаемая» $\hat{F}$ имеет определенные значения 1 (в состоянии $|x\rangle=\left( \begin{array}{c}  1 \\  0 \end{array}  \right)$) и 4 (в состоянии $|y\rangle=\left( \begin{array}{c}  0 \\  1 \end{array}  \right)$). Вторая «наблюдаемая» $\hat{G}$ имеет определенные значения $+1$ (в состоянии $\left( \begin{array}{c}  \frac{1}{\sqrt{2}} \\  \frac{1}{\sqrt{2}} \end{array}  \right)$) и $-1$ (в состоянии $\left( \begin{array}{c}  \frac{1}{\sqrt{2}} \\  -\frac{1}{\sqrt{2}} \end{array}  \right)$). Третья «наблюдаемая» — спиральность. Измерения показали, что для фотонов этого пучка среднее значение $\overline{F}=3$, среднее значение $\overline{G}=+\frac{1}{4}$, а среднее значение спиральности $\overline{\mathrm{\Lambda }}=-\frac{1}{4}$. Определите все элементы матрицы $\hat{\rho }=\left( \begin{array}{cc}  {\rho }_{11} & {\rho }_{12} \\  {\rho }_{21} & {\rho }_{22} \end{array}  \right)$ для этого состояния.
Решение: Так как состояния с определенными значениями $F$ — это базисные состояния $|x\rangle=\left( \begin{array}{c} 1 \\ 0 \end{array} \right)$ и $|y\rangle=\left( \begin{array}{c} 0 \\ 1 \end{array} \right)$, то $\overline{F}=3={\rho }_{11}\cdot 1+\left(1-{\rho }_{11}\right)\cdot 4=4-3{\rho }_{11}\Rightarrow {\rho }_{11}=\frac{1}{3}$, а${\rho }_{22}=1-{\rho }_{11}=\frac{2}{3}$. Как и в п. 11, обозначим ${\rho }_{12}\equiv b\cdot e^{i\varphi }$, ${\rho }_{21}=b\cdot e^{-i\varphi }$. Пусть также ${\tilde{w}}_+$ — это вероятность того, что $G=+1$ . Тогда $\overline{G}=+\frac{1}{4}=\left(+1\right)\cdot {\tilde{w}}_++\left(-1\right)\cdot \left(1-{\tilde{w}}_+\right)\Rightarrow {\tilde{w}}_+=\frac{5}{8}$. С другой стороны, \[{\tilde{w}}_+=\frac{5}{8}=\left( \begin{array}{cc} 1/\sqrt{2} & 1/\sqrt{2} \end{array} \right)\cdot \left( \begin{array}{cc} 1/3 & b\cdot e^{i\varphi } \\ b\cdot e^{-i\varphi } & 2/3 \end{array} \right)\cdot \left( \begin{array}{c} 1/\sqrt{2} \\ 1/\sqrt{2} \end{array} \right)=\frac{1}{2}+b\cdot \cos\varphi.\] Значит, $b\cdot \cos\varphi=\frac{1}{8}$. Повторим эти рассуждения для спиральности: \[\overline{\mathrm{\Lambda }}=-\frac{1}{4}=\left(+1\right)w_++\left(-1\right)\left(1-w_+\right)\Rightarrow w_+=\frac{3}{8},\] \[w_+=\frac{3}{8}=\left( \begin{array}{cc} 1/\sqrt{2} & -i/\sqrt{2} \end{array} \right)\cdot \left( \begin{array}{cc} 1/3 & b\cdot e^{i\varphi } \\ b\cdot e^{-i\varphi } & 2/3 \end{array} \right)\cdot \left( \begin{array}{c} 1/\sqrt{2} \\ i/\sqrt{2} \end{array} \right)=\frac{1}{2}-b\cdot \sin\varphi\Rightarrow b\cdot \sin\varphi=\frac{1}{8}.\] Далее получаем $b=\frac{1}{4\sqrt{2}}$, а $\varphi =\frac{\pi }{4}$. Заметив, что $e^{i\varphi }=\frac{1+i}{\sqrt{2}}$, в результате приходим к формуле: \[\hat{\rho }=\left( \begin{array}{cc} 1/3 & (1+i)/8 \\ (1-i)/8 & 2/3 \end{array} \right).\]
Ответ: \[\hat{\rho }=\left( \begin{array}{cc} 1/3 & (1+i)/8 \\ (1-i)/8 & 2/3 \end{array} \right)\]

Определите вероятность того, что при испускании фотона источником в нашей установке сработает $D1$ и вероятность срабатывания $D2$. В ответ запишите эти вероятности последовательно (сначала $w_1$, затем $w_2$), с точностью до сотых долей.
Решение: Поскольку $|+1=\left( \begin{array}{c} \frac{1}{\sqrt{2}} \\ \frac{i}{\sqrt{2}} \end{array} \right)$, то после прохождения сепаратора фотон с вероятностью 0,5 пойдет по каналу с М1, и с такой же — по каналу с М2, то есть поляризация волн вероятности в этих каналах описывается столбцами $\left( \begin{array}{c} 0 \\ \frac{i}{\sqrt{2}} \end{array} \right)$ и $\left( \begin{array}{c} \frac{1}{\sqrt{2}} \\ 0 \end{array} \right)$ соответственно. Отражения от идеальных зеркал умножает эти столбцы на —1, и на кооператор приходят волны вероятности с поляризационными состояниями $|1\rangle=\left( \begin{array}{c} 0 \\ -\frac{i}{\sqrt{2}} \end{array} \right)$ и $|2\rangle=\left( \begin{array}{c} -\frac{1}{\sqrt{2}} \\ 0 \end{array} \right)$. Следовательно, после кооператора фотон будет находиться в поляризационном состоянии $|f\rangle=\left( \begin{array}{c} -\frac{1}{\sqrt{2}} \\ -\frac{i}{\sqrt{2}} \end{array} \right)=-|+1\rangle$! Этот вектор удовлетворяет уравнению $\hat{{\Lambda }}|f\rangle=(+1)\cdot |f\rangle$, то есть он отвечает спиральности $+1$, и поэтому этот фотон обязательно попадет в D1. Значит, $w_1=1$ и $w_2=0$. В D2 ни один фотон не попадает.
Ответ: $w_1=1$, $w_2=0$

Определите вероятность того, что при испускании фотона источником в установке с исправным детонатором $M2$ бомба не взорвется и сработает $D1$, а также вероятность того, что бомба не взорвется и сработает $D2$. В ответ запишите эти вероятности последовательно (сначала $w_1$, затем $w_2$), с точностью до сотых долей.
Решение: Если детонатор неисправен, то все происходит, как в предыдущем пункте — пустив несколько фотонов и убедившись, что бомба не взрывается, и все фотоны попадают в D1, делаем вывод, что у данной бомбы детонатор с высокой вероятностью неисправен. Если детонатор исправен, то с вероятностью 0,5 (когда фотон пойдет по каналу с детонатором) бомба взорвется, и нам придется все начинать сначала. С вероятностью 0,5 фотон пойдет по каналу с М1. Однако, пока фотон остается в чистом состоянии, волны вероятности все равно идут по обоим каналам, и, хотя самого фотона в канале с детонатором нет, волна вероятности взаимодействует с детонатором. Детонатор не сработал — и мы теперь ЗНАЕМ, что фотон шел по каналу с М1, и из канала с детонатором к кооператору ничего не приходит, то есть теперь $|1\rangle=\left( \begin{array}{c} 0 \\ -\frac{i}{\sqrt{2}} \end{array} \right)$ и $|2\rangle=\left( \begin{array}{c} 0 \\ 0 \end{array} \right)$! Значит, в этом случае \[|f\rangle=\left( \begin{array}{c} 0 \\ -\frac{i}{\sqrt{2}} \end{array} \right)=\left(-\frac{1}{2}\right)\left( \begin{array}{c} \frac{1}{\sqrt{2}} \\ \frac{i}{\sqrt{2}} \end{array} \right)+\left(-\frac{1}{2}\right)\left( \begin{array}{c} -\frac{1}{\sqrt{2}} \\ \frac{i}{\sqrt{2}} \end{array} \right)=\left(-\frac{1}{2}\right)|+1\rangle+\left(-\frac{1}{2}\right)|-1\rangle.\] В итоге фотон в невзорвавшейся установке с исправным детонатором с вероятностью 0,25 отправляется к D1, и с такой же — к D2. Итак, технологическая задача решена: если после пуска фотона бомба не взорвалась, и сработал детектор D2, то это доказывает, что детонатор исправен! Как мы видим, квантовый объект — фотон — «почувствовал» присутствие исправного детонатора там, где самого фотона не было, но он мог бы быть. Ответ в этом пункте: $w_1=0.25$ и $w_2=0.25$.
Ответ: $w_1=0.25$, $w_2=0.25$
Темы:
T, 2021, Мегаполисы, Квантовая физика, Фотон, Матрица, Вероятность